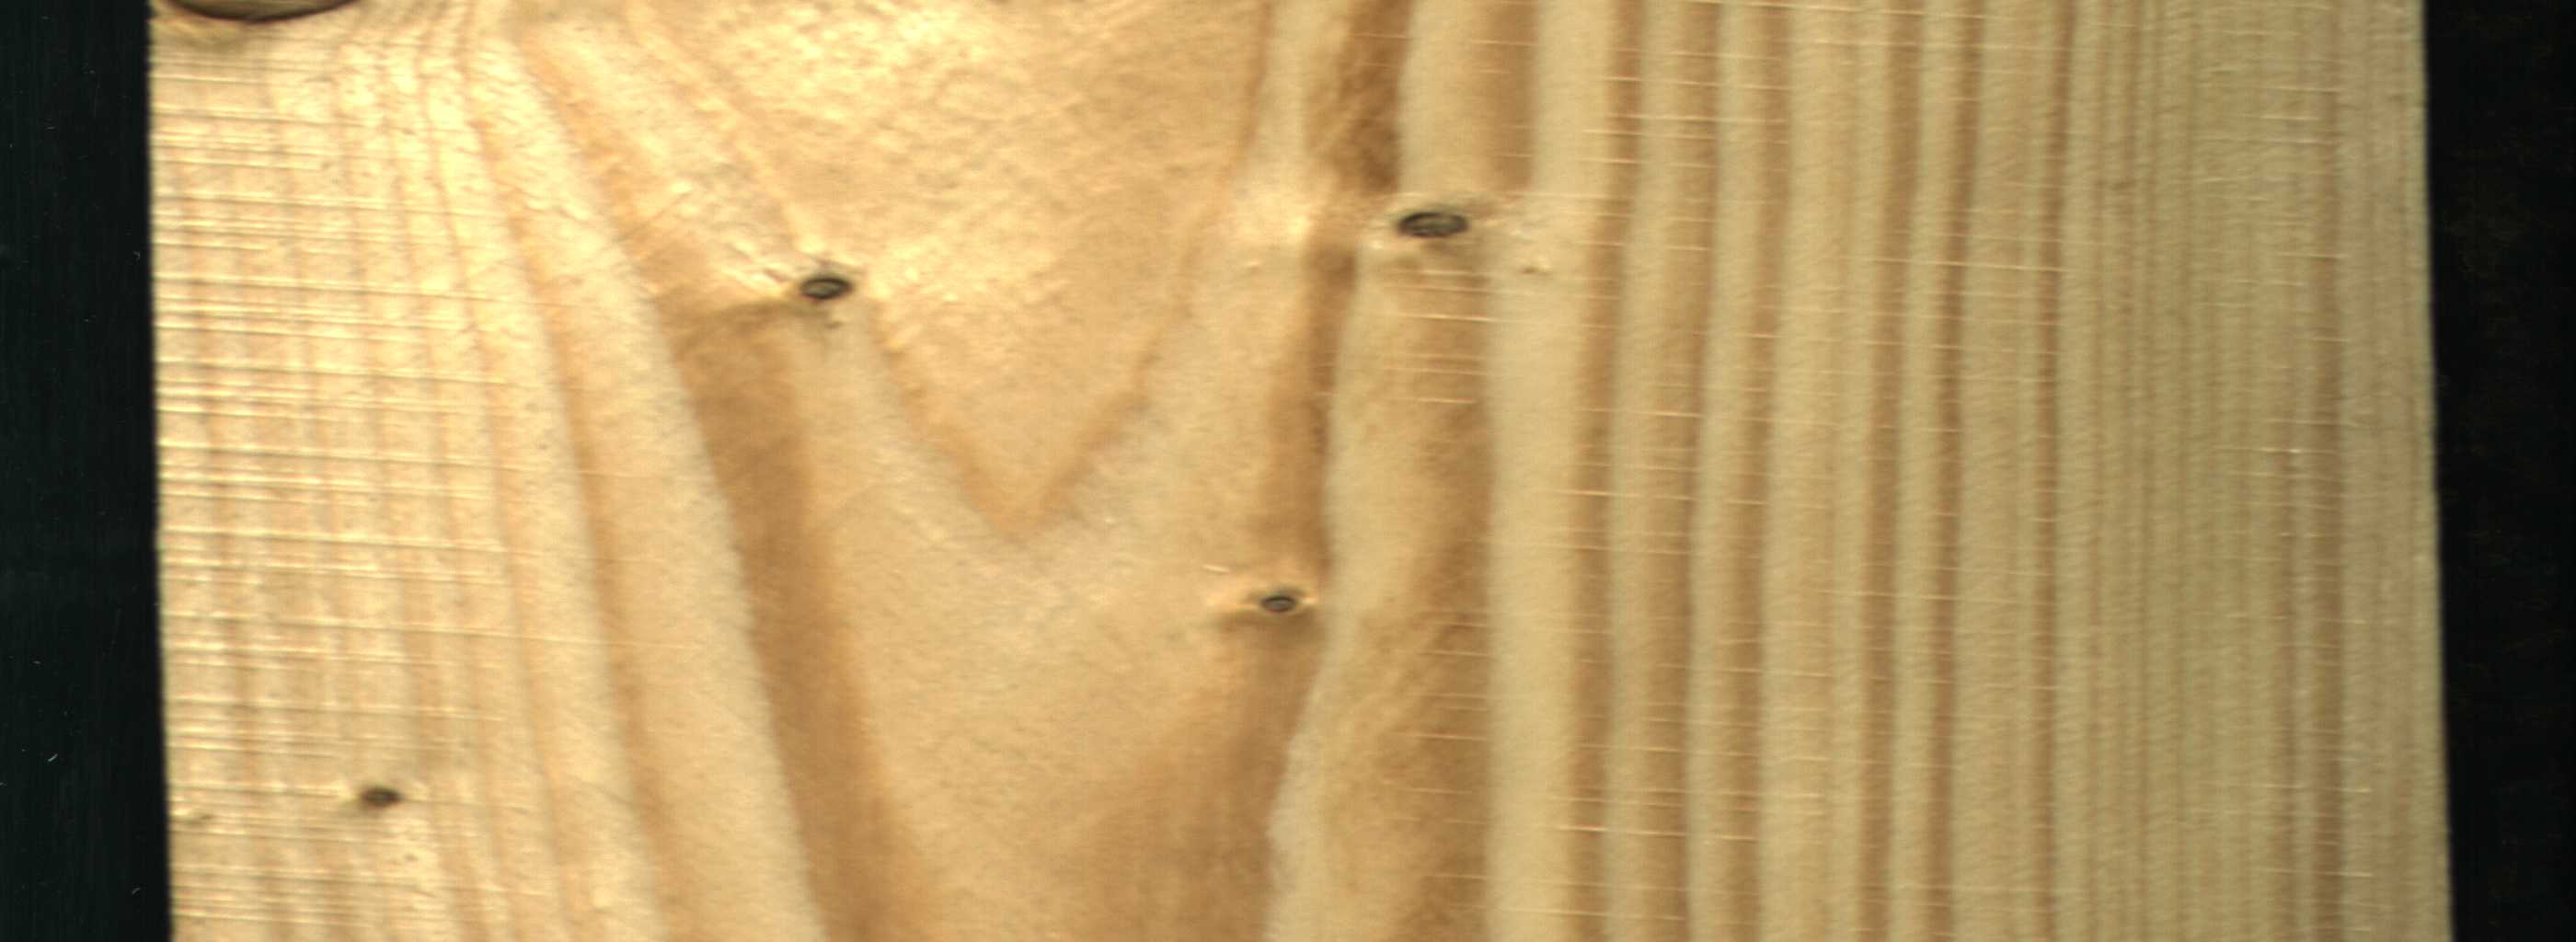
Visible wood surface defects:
Dead_Knot
Dead_Knot
Dead_Knot
Live_Knot
Live_Knot